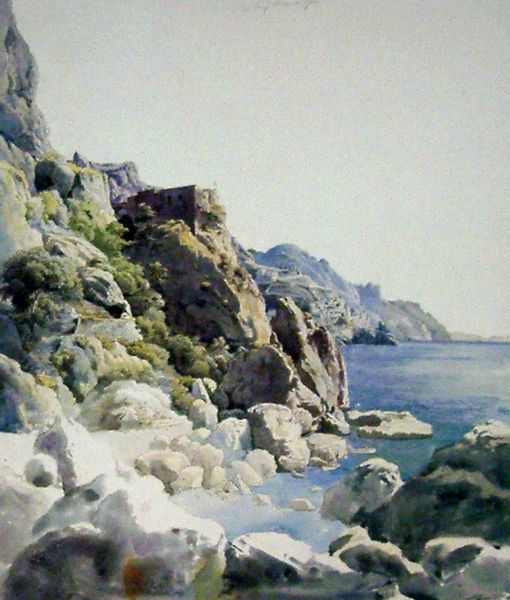
Titel: Küste bei Amalfi
Künstler: Johann Heinrich Schilbach
Standort: Darmstadt
Institution: Hessisches Landesmuseum
Schlagwörter: baum, berg, blau, felsen, gemälde, gestein, himmel, meer, schatten, wasser, weiß, aquarell, bäume, grün, landschaft, see, ufer, braun, grau, hell, licht, schwarz, ausblick, eis, gebäude, gras, haus, schnee, malerei, architektur, stein, steine, bild, öl, ferne, horizont, natur, weite, busch, büsche, gewässer, sonne, insel, realismus, pflanzen, wald, gischt, küste, sommer, strand, wellen, italien, naturalismus, süden, vedute, abhang, warm, berge, fels, gebirge, hang, hitze, dunst, luftperspektive, landschaftsmalerei, vegetation, geröll, steil, böschung, ostsee, vorsprung, bucht, klippe, steilküste, ruine, helligkeit, burg, kloster, kälte, urlaub, griechenland, tempel, balu, brocken, felsvorsprung, salz, moss, zerklüftet, schroff, bewuchs, kalkstein, ideallandschaft, farbperspektive, amalfi, war, malere, unbelebt, rügen, landschaftz, apuarell, kreidefelsen, amalfiküste, blaue farbtöne, felsenvorsprung, haus auf felsen, haus auf klippe